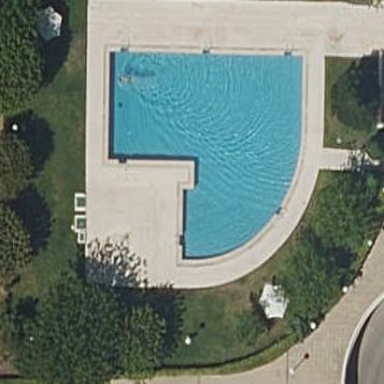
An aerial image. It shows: Swimming pool located in leisure land.